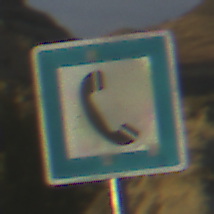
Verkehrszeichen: Fernsprecher
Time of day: SunriseSunset
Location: Outdoor (Nature)
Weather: PartlyCloudy
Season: NotSpecified
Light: Natural